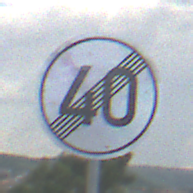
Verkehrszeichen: EndeGeschwindigkeit40
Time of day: MorningAfternoon
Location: Outdoor (RoadRail)
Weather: PartlyCloudy
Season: NotSpecified
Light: Natural